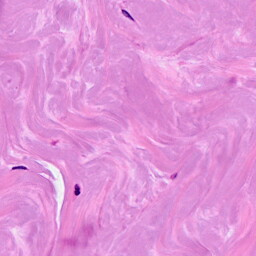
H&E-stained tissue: Breast